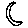
Label: moon